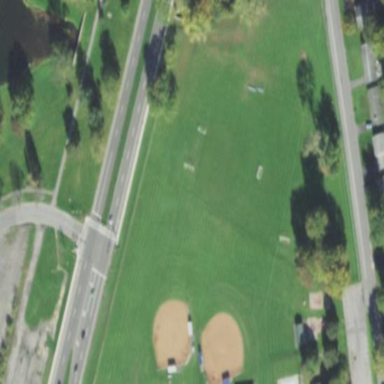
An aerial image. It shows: Baseball pitch for leisure and sports activities.